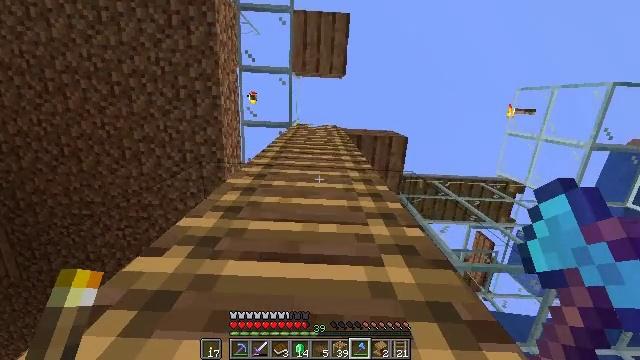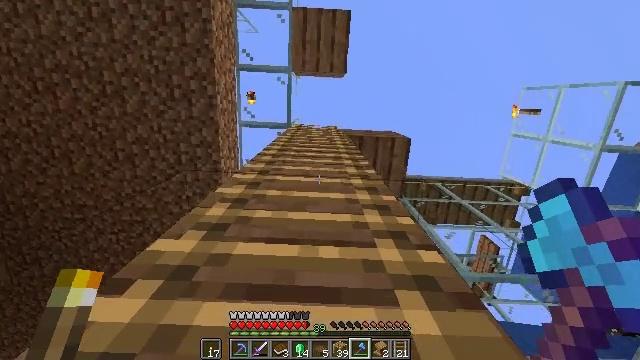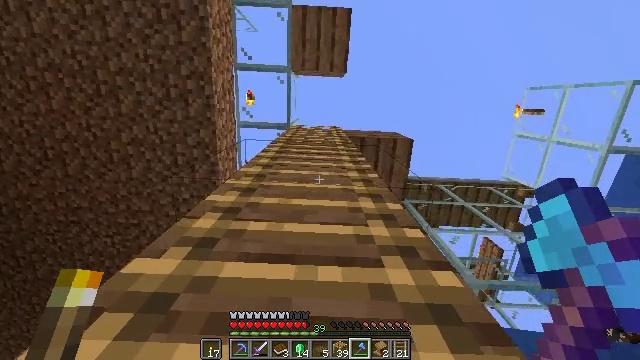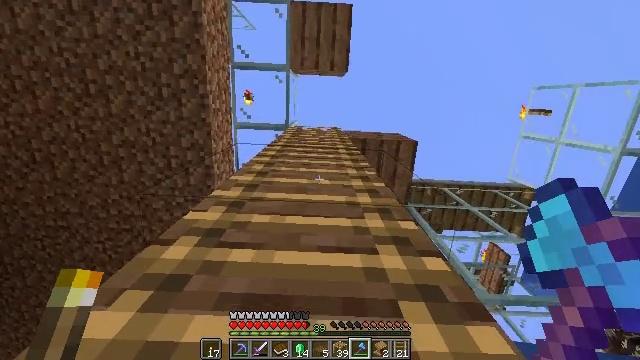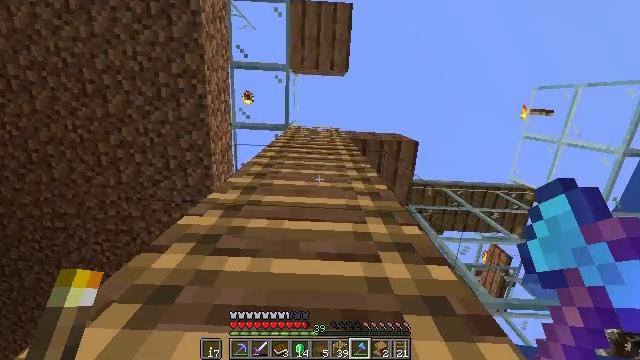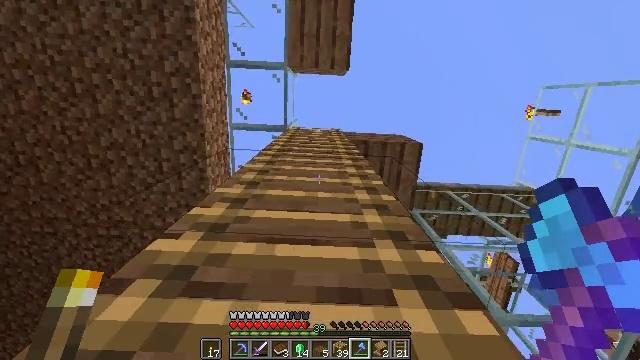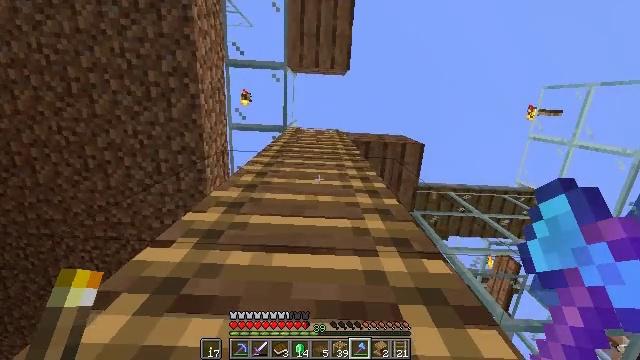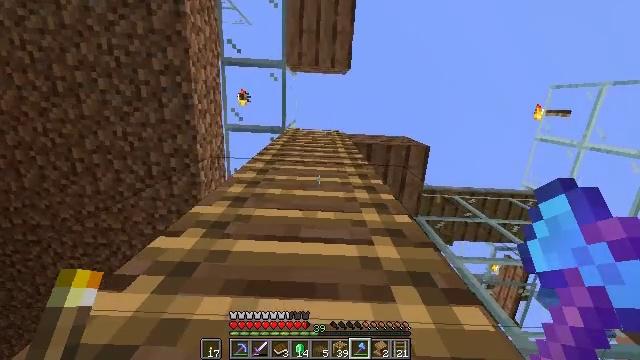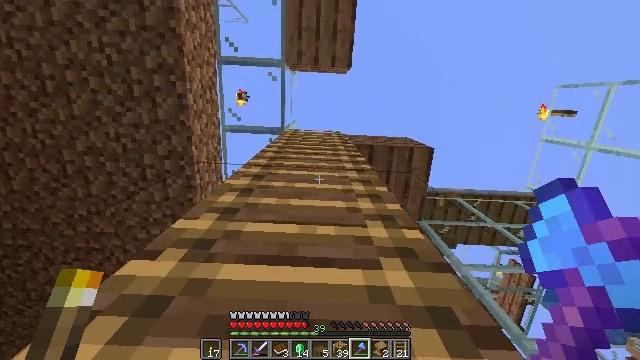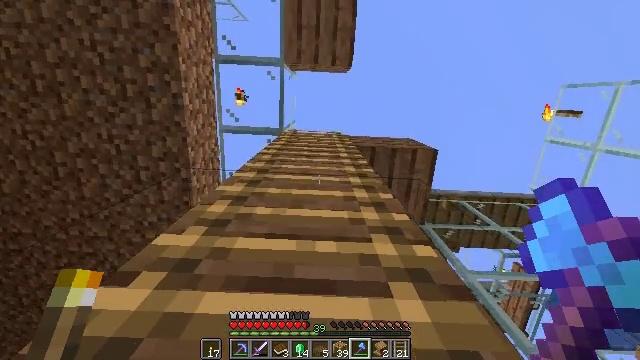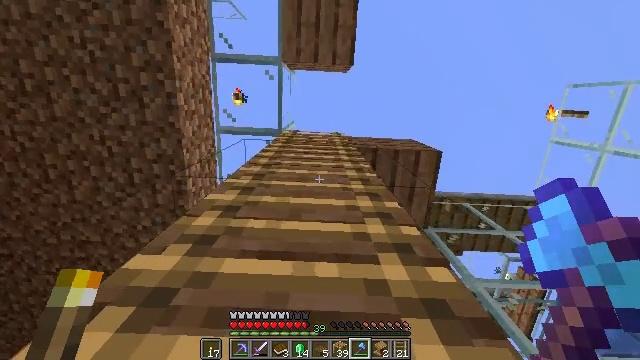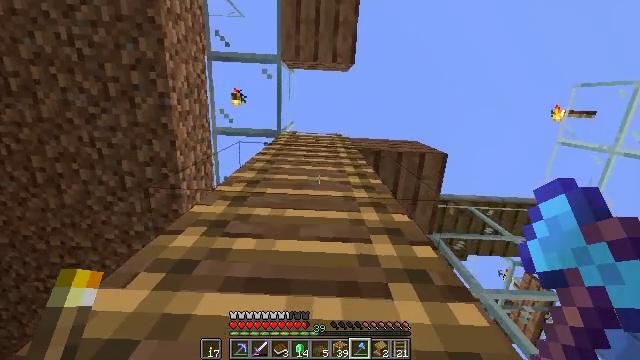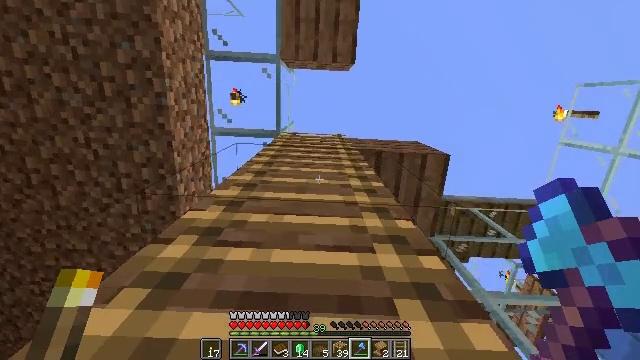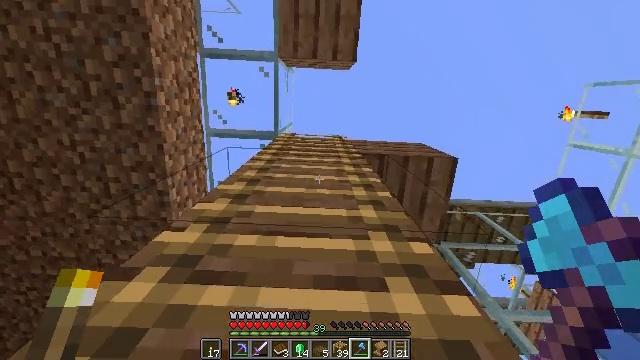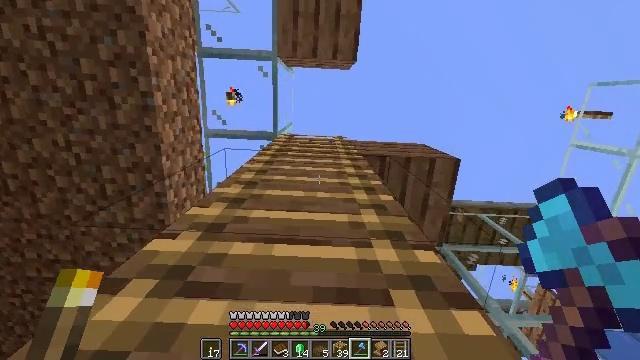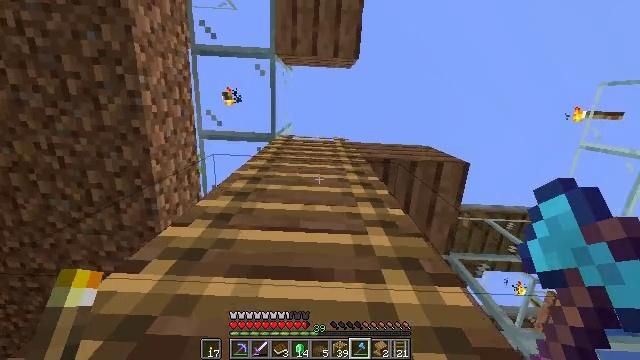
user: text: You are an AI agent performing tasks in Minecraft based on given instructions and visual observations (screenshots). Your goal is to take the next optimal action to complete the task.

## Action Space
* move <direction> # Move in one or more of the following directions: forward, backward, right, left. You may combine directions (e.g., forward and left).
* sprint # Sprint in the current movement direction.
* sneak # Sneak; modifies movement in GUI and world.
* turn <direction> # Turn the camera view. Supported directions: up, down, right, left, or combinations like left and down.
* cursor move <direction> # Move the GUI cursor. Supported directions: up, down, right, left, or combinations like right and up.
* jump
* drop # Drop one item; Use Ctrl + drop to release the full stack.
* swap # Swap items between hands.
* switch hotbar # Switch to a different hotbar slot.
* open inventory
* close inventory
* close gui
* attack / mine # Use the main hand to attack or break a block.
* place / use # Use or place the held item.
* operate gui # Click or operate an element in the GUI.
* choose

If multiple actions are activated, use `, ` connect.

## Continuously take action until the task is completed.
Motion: motion action
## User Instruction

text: Collect the spruce slab.
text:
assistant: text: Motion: move forward, sprint, jump
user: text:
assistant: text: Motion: move forward, jump
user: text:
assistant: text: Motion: move forward, jump
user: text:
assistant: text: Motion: move forward, sprint, jump
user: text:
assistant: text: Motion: move forward, sprint, jump
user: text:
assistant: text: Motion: move forward, sprint, jump
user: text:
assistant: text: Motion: move forward, jump
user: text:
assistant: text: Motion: move forward, jump
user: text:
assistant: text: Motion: move forward, jump
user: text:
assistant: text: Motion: move forward, sprint, jump
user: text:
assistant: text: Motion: move forward, sprint, jump
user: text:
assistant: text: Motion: move forward, sprint, jump
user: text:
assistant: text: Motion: move forward, jump
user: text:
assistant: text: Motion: move forward, jump
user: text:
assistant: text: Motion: move forward, jump
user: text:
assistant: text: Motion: move forward, sprint, jump
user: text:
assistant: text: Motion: move forward, sprint, jump
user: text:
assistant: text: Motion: move forward, sprint, jump
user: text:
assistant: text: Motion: move forward, sprint, jump
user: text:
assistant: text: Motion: move forward, jump
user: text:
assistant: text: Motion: move forward, jump
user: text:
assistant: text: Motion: move forward, sprint, jump
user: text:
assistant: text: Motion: move forward, sprint, jump
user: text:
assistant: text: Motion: move forward, sprint, jump
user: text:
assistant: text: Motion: move forward, jump
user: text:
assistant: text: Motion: move forward, jump
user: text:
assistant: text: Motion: move forward, sprint, jump
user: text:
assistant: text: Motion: move forward, sprint, jump
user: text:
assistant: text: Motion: move forward, sprint, jump
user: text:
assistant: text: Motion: move forward, jump